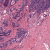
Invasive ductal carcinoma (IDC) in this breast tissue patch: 0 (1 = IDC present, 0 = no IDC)